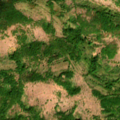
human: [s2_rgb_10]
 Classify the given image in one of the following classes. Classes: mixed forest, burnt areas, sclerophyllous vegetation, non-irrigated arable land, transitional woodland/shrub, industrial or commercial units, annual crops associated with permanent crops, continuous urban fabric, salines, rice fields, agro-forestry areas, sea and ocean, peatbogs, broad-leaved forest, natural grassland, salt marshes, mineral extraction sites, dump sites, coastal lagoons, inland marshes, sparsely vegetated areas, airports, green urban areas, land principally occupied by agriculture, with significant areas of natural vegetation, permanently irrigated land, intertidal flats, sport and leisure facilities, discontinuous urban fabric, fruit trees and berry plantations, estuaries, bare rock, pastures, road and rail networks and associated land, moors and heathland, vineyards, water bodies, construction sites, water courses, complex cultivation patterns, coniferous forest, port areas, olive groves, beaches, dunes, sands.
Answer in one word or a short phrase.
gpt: land principally occupied by agriculture, with significant areas of natural vegetation, broad-leaved forest, natural grassland, transitional woodland/shrub